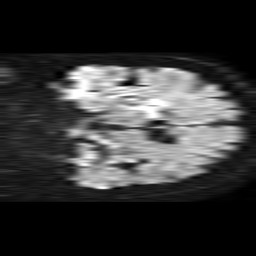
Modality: TRACE
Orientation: coronal
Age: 72
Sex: female
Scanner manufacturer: philips
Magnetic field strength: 1.5 T
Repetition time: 4.6 s
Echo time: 0.09059 s